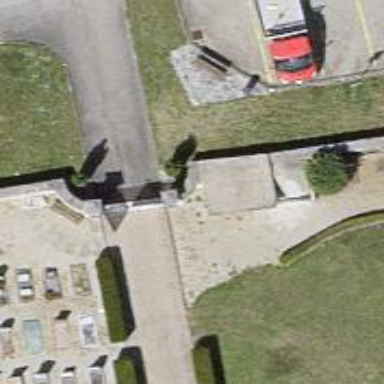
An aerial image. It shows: Gate.